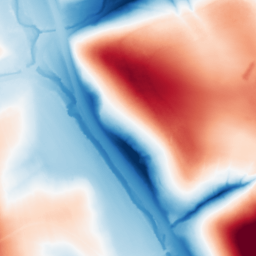
Category: classical
Decomposition family: gaussian_anisotropic
Decomposition parameters: sigma_x: 50
sigma_y: 50
Upsampling method: cubic_mitchell
Upsampling parameters: scale: 4
Upsampling scale: 4